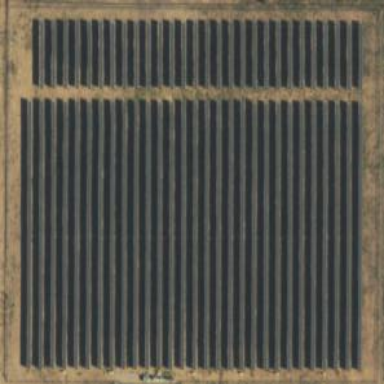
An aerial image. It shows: Solar power plant utilizing photovoltaic technology.